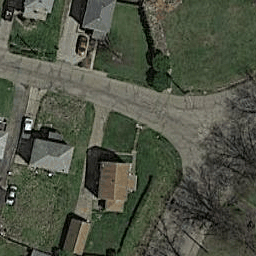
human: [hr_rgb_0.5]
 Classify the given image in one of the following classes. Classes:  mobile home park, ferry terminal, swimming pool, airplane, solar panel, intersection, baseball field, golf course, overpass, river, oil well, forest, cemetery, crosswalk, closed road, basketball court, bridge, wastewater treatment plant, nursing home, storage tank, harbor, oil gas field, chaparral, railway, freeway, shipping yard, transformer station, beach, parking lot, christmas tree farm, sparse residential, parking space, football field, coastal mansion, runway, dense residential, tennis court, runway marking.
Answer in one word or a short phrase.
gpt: sparse residential